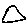
Label: triangle